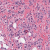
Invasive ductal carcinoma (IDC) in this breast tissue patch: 1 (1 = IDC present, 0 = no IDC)